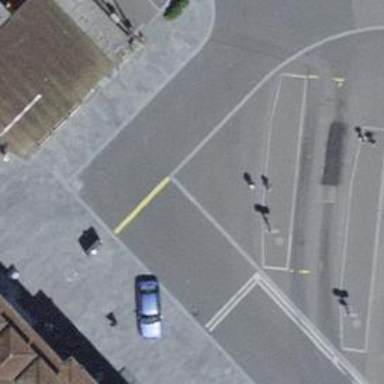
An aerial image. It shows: Bus stop equipped with public transport stop position.